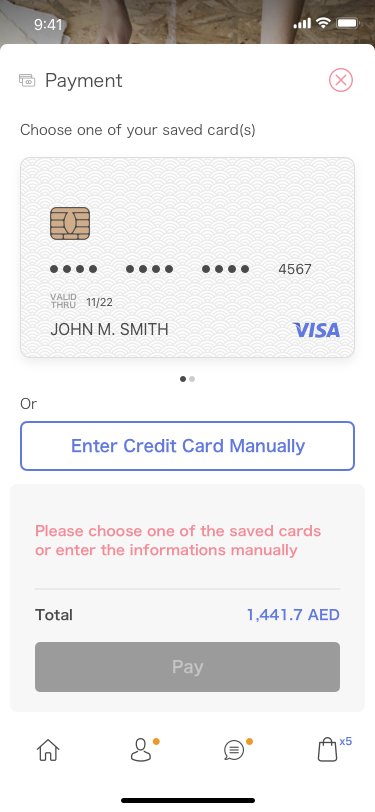
Text in this UI design:
x5
Add new credit card
Pay
1,441.7 AED
Total
Please choose one of the saved cards or enter the informations manually
Enter Credit Card Manually
Or
JOHN M. SMITH
11/22
VALID THRU
4567
Choose one of your saved card(s)
Payment